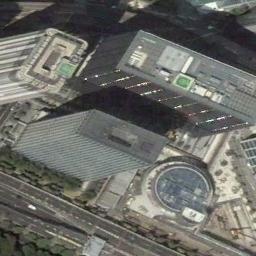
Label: commercial_area